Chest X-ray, AP view. Patient: 31 years old, sex M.
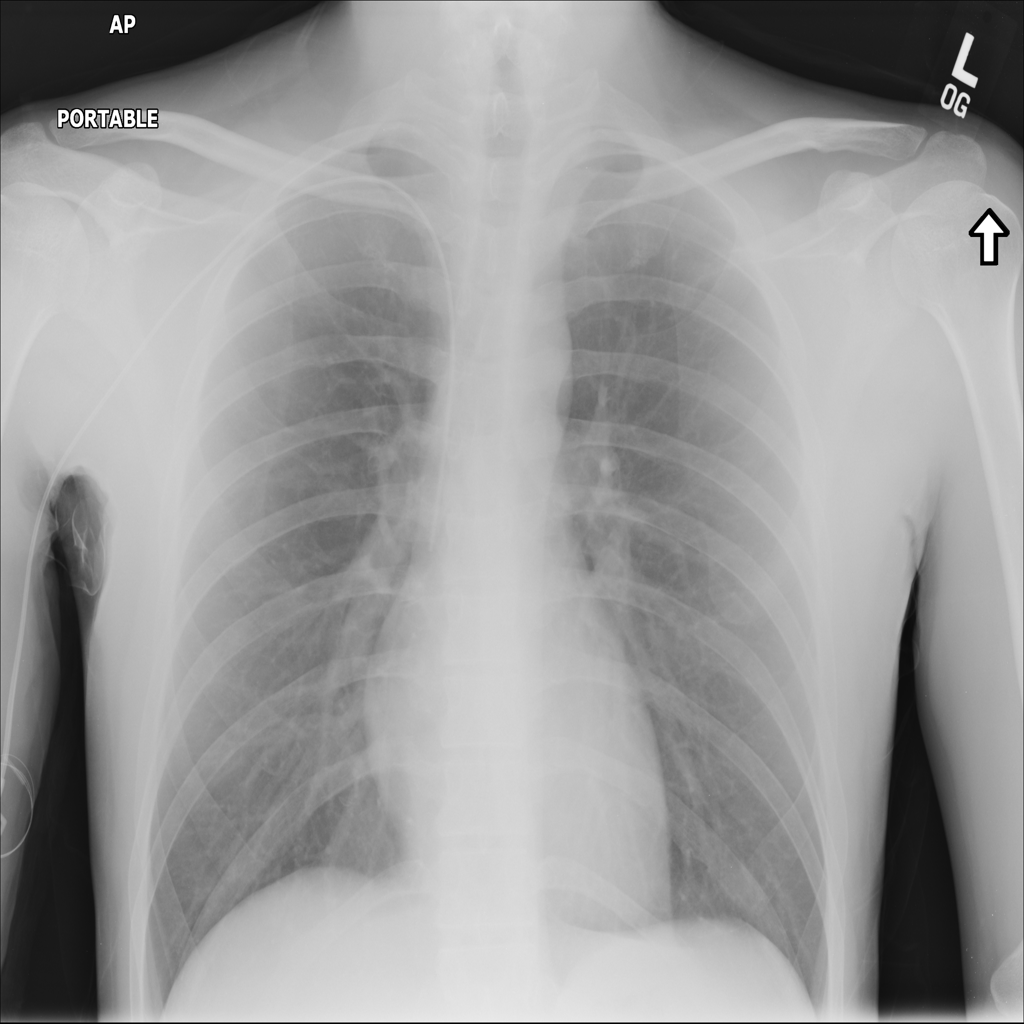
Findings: No Finding